Question: I tried to update old project to new version of STS. It mostly worked but for some reason, google plugin - required for the project - throws errors:
'''
An error has occurred. See error log for more details.
org/eclipse/jdt/internal/formatter/comment/Java2HTMLEntityReader
'''
In the error log:
'''
!ENTRY org.eclipse.jface 4 2 2016-03-08 12:39:04.740
!MESSAGE Problems occurred when invoking code from plug-in: "org.eclipse.jface".
!STACK 0
java.lang.NoClassDefFoundError: org/eclipse/jdt/internal/formatter/comment/Java2HTMLEntityReader
at com.google.gwt.eclipse.oophm.views.hierarchical.LogContent.convertToHtmlContent(LogContent.java:237)
at com.google.gwt.eclipse.oophm.views.hierarchical.LogContent.buildLabelHtml(LogContent.java:332)
at com.google.gwt.eclipse.oophm.views.hierarchical.LogContent.updateDetailsPane(LogContent.java:599)
at com.google.gwt.eclipse.oophm.views.hierarchical.LogContent.access$4(LogContent.java:568)
at com.google.gwt.eclipse.oophm.views.hierarchical.LogContent$4.selectionChanged(LogContent.java:454)
at org.eclipse.jface.viewers.Viewer$2.run(Viewer.java:163)
at org.eclipse.core.runtime.SafeRunner.run(SafeRunner.java:42)
at org.eclipse.ui.internal.JFaceUtil$1.run(JFaceUtil.java:50)
at org.eclipse.jface.util.SafeRunnable.run(SafeRunnable.java:173)
at org.eclipse.jface.viewers.Viewer.fireSelectionChanged(Viewer.java:160)
at org.eclipse.jface.viewers.StructuredViewer.updateSelection(StructuredViewer.java:2197)
at org.eclipse.jface.viewers.StructuredViewer.setSelection(StructuredViewer.java:1733)
at org.eclipse.jface.viewers.TreeViewer.setSelection(TreeViewer.java:1093)
at org.eclipse.jface.viewers.Viewer.setSelection(Viewer.java:388)
at com.google.gwt.eclipse.oophm.model.LogContentProvider$2.run(LogContentProvider.java:132)
at org.eclipse.swt.widgets.RunnableLock.run(RunnableLock.java:35)
at org.eclipse.swt.widgets.Synchronizer.runAsyncMessages(Synchronizer.java:135)
at org.eclipse.swt.widgets.Display.runAsyncMessages(Display.java:4155)
at org.eclipse.swt.widgets.Display.readAndDispatch(Display.java:3772)
at org.eclipse.e4.ui.internal.workbench.swt.PartRenderingEngine$4.run(PartRenderingEngine.java:1127)
at org.eclipse.core.databinding.observable.Realm.runWithDefault(Realm.java:337)
at org.eclipse.e4.ui.internal.workbench.swt.PartRenderingEngine.run(PartRenderingEngine.java:1018)
at org.eclipse.e4.ui.internal.workbench.E4Workbench.createAndRunUI(E4Workbench.java:156)
at org.eclipse.ui.internal.Workbench$5.run(Workbench.java:694)
at org.eclipse.core.databinding.observable.Realm.runWithDefault(Realm.java:337)
at org.eclipse.ui.internal.Workbench.createAndRunWorkbench(Workbench.java:606)
at org.eclipse.ui.PlatformUI.createAndRunWorkbench(PlatformUI.java:150)
at org.eclipse.ui.internal.ide.application.IDEApplication.start(IDEApplication.java:139)
at org.eclipse.equinox.internal.app.EclipseAppHandle.run(EclipseAppHandle.java:196)
at org.eclipse.core.runtime.internal.adaptor.EclipseAppLauncher.runApplication(EclipseAppLauncher.java:134)
at org.eclipse.core.runtime.internal.adaptor.EclipseAppLauncher.start(EclipseAppLauncher.java:104)
at org.eclipse.core.runtime.adaptor.EclipseStarter.run(EclipseStarter.java:380)
at org.eclipse.core.runtime.adaptor.EclipseStarter.run(EclipseStarter.java:235)
at sun.reflect.NativeMethodAccessorImpl.invoke0(Native Method)
at sun.reflect.NativeMethodAccessorImpl.invoke(Unknown Source)
at sun.reflect.DelegatingMethodAccessorImpl.invoke(Unknown Source)
at java.lang.reflect.Method.invoke(Unknown Source)
at org.eclipse.equinox.launcher.Main.invokeFramework(Main.java:669)
at org.eclipse.equinox.launcher.Main.basicRun(Main.java:608)
at org.eclipse.equinox.launcher.Main.run(Main.java:1515)
'''
This is caused by the google GWT plug-in. I installed that plugin using STS welcome page button:

So I must have the latest version. I tried to request updates, there are no updates reported for that plugin. I can't step away from GWT at this point, so how can I resolve this problem?
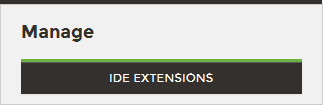
Answer: The current version of GPE is broken for mars, meaning this exception occurs. In the not too distant future, this will be fixed.
Until then I have a workaround in a fork that will fix this in mars. Download the fork of the GPE plugin here:
<URL>
Follow the instructions on the download page.